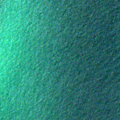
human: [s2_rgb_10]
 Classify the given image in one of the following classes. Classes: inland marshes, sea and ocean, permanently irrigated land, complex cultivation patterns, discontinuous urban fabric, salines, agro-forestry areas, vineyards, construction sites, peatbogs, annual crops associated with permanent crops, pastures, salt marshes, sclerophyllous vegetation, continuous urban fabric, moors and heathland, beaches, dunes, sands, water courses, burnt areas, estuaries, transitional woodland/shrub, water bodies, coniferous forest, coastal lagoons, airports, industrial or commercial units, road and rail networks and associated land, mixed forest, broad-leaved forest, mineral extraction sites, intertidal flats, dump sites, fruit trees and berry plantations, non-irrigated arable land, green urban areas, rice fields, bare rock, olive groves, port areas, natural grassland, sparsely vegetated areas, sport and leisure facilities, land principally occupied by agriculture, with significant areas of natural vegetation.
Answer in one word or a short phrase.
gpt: sea and ocean